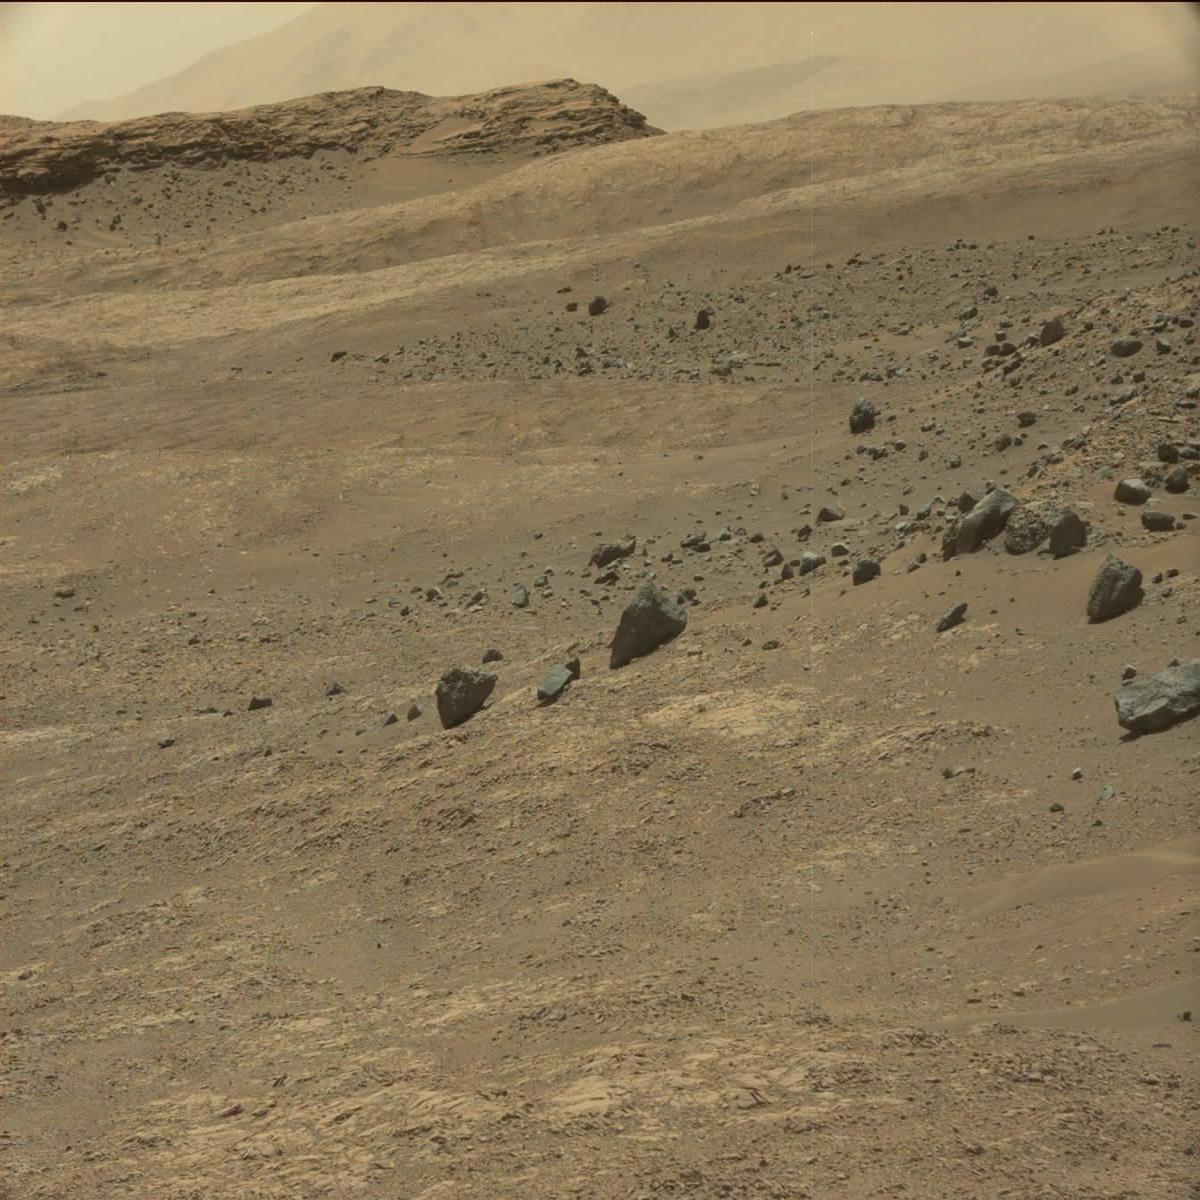
Terrain classes present: Bedrock, Ridge, Rock, Sand / Soil, Sky